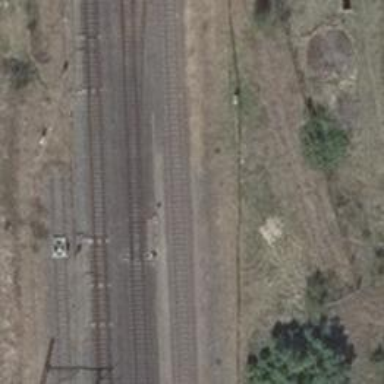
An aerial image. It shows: Railway switch with the turnout on the right side.